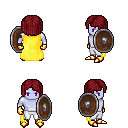
a pixel art fantasy rpg character, male body template, dark elf, purple skin, yellow cape, white pants, brunette pageboy hairstyle, gold gloves, gold boots, shield, four views (front, back, left, right), 2x2 character sprite sheet, small pixel art, hard edges, no anti-aliasing